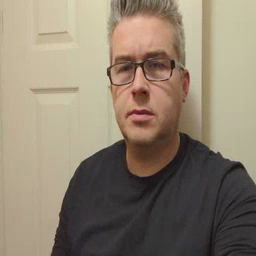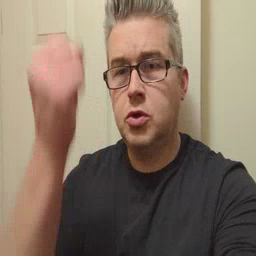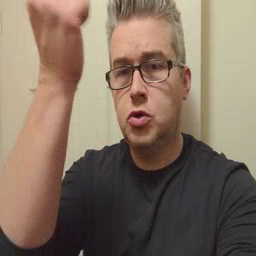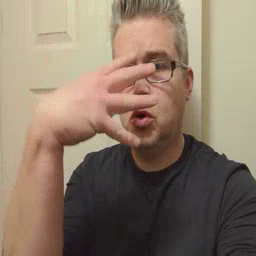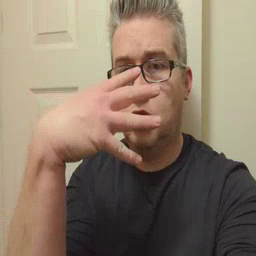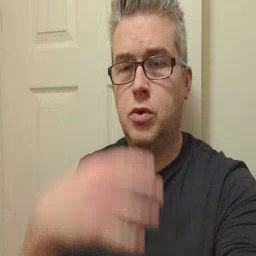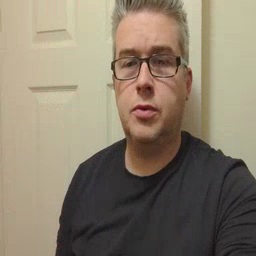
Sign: shower